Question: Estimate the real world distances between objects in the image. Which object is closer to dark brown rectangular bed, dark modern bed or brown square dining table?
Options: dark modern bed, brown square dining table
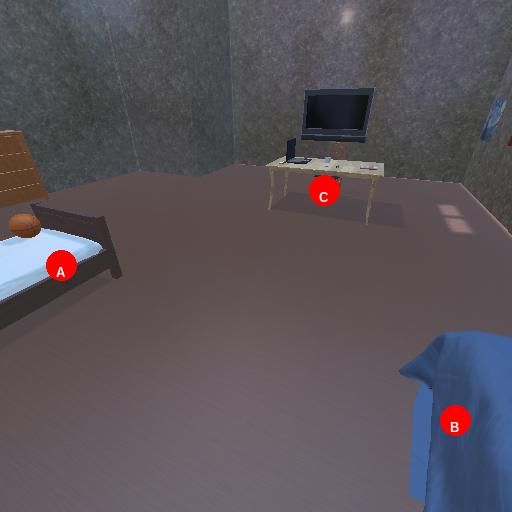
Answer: dark modern bed